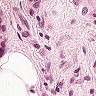
Metastatic tissue present: yes